Question: I want to add a file to an existing folder in Xcode. I have a folder in the file system that I have added to my resources. Now when I add a file to that folder, and try to drag and drop that file onto the folder reference in Xcode, I am out of luck.
Even if I delete the reference and drag the whole folder over again, it does not work, as it imports all files that were in the folder when I originally imported it, but not the new ones.
Any ideas on that one?

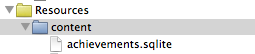
Answer: Drag it into that folder in Finder, then right click that blue folder in Xcode and then "touch" it. Or collapse and expand that folder icon (is like touching it).